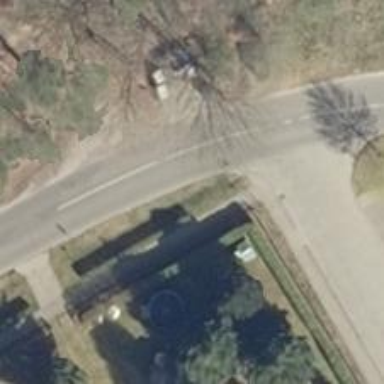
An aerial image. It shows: Residential road with asphalt surface and sidewalk on the left side.